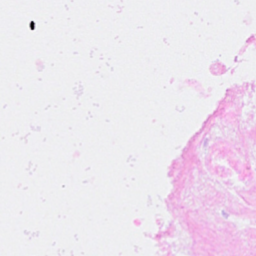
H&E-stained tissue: Breast